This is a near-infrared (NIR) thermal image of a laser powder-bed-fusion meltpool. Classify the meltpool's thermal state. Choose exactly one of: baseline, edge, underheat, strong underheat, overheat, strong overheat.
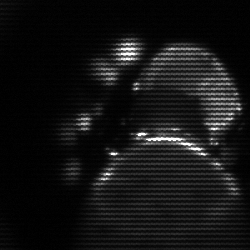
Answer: edge